Interaction volume radius: 5 \u00c5
Interaction volume height: 10 \u00c5
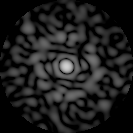
Disorder parameter: 0.8362